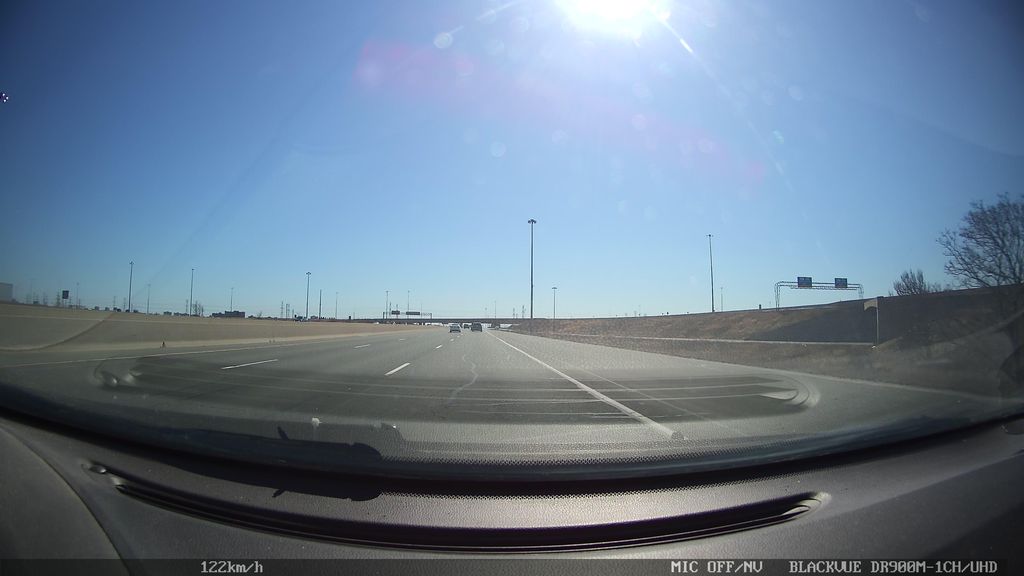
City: toronto